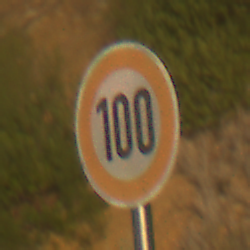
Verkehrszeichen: Geschwindigkeit100
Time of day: SunriseSunset
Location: Outdoor (Nature)
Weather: PartlyCloudy
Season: NotSpecified
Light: Natural